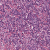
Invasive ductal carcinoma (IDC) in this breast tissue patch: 1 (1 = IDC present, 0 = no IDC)